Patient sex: M
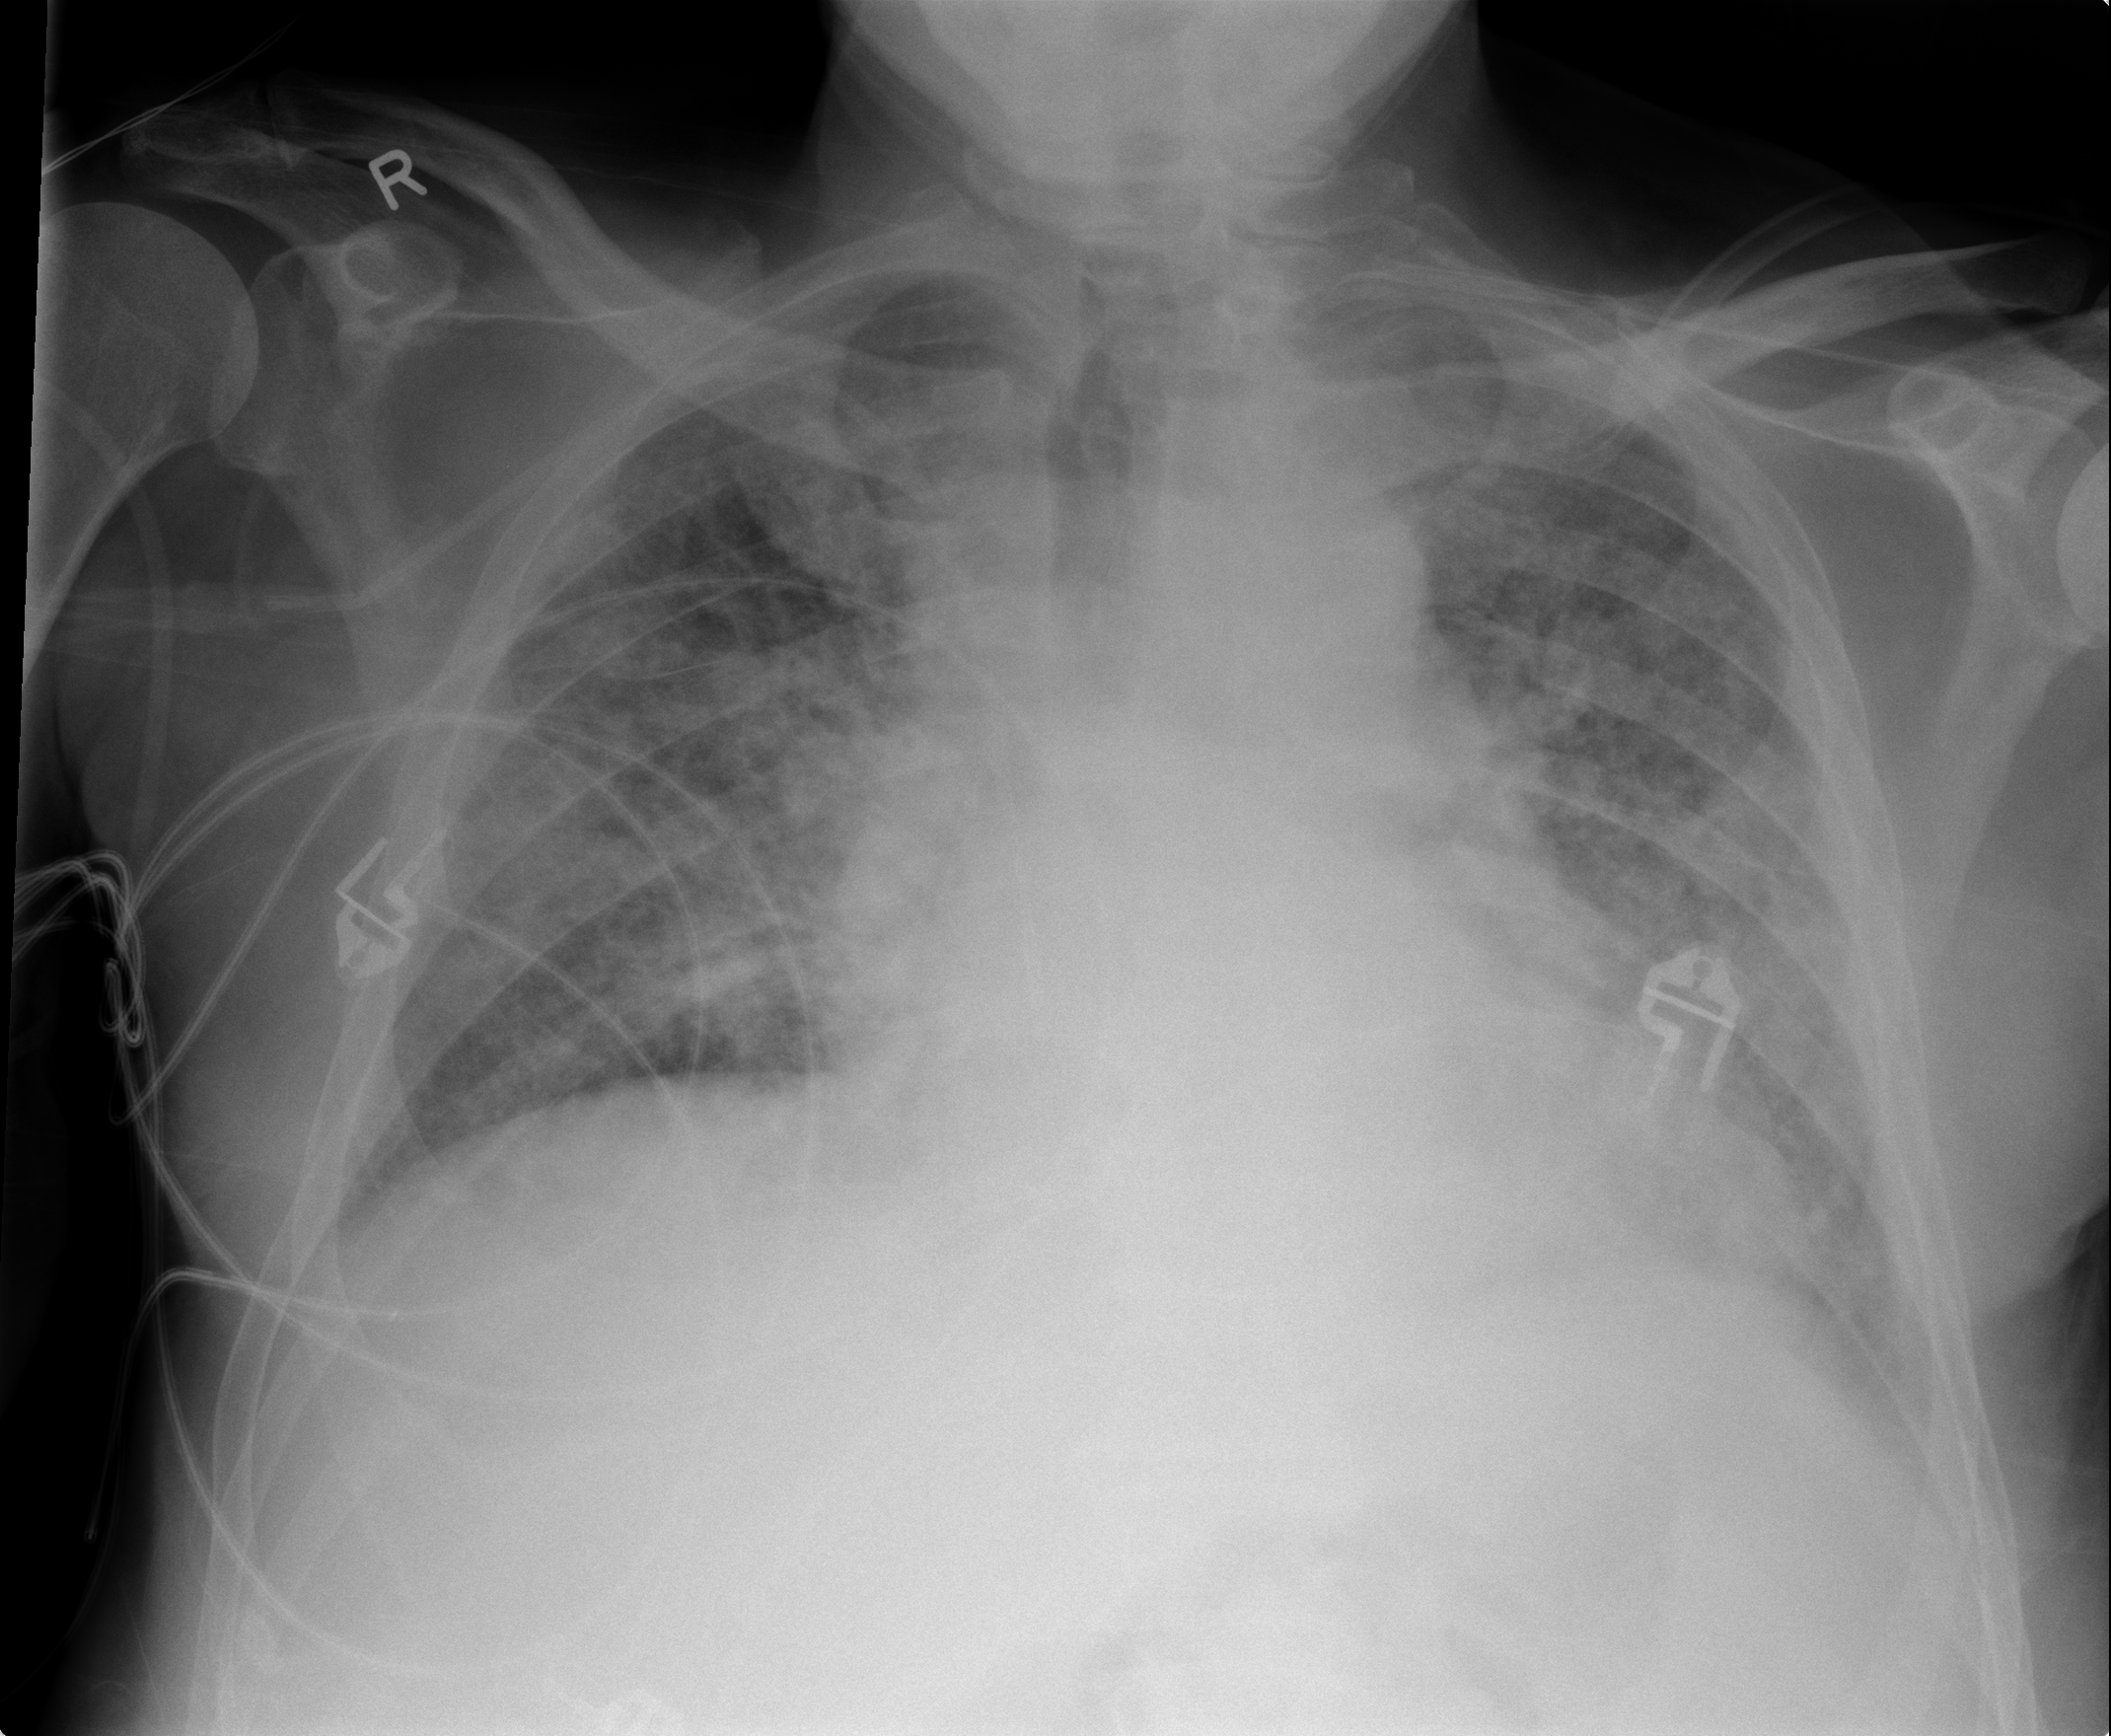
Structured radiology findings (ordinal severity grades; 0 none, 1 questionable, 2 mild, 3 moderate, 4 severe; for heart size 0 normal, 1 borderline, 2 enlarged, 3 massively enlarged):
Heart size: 2
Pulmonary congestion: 3
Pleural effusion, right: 1
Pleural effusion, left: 1
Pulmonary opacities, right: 4
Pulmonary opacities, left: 4
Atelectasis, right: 2
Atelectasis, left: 2